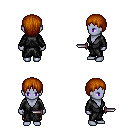
a pixel art fantasy rpg character, female body template, dark elf, purple skin, gray robe, gold greaves, brunette plain hairstyle, dagger, four views (front, back, left, right), 2x2 character sprite sheet, small pixel art, hard edges, no anti-aliasing